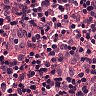
Metastatic tissue present: yes